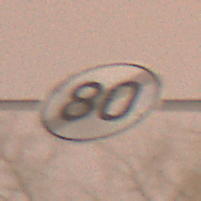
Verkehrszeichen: EndeGeschwindigkeit80
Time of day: Night
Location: Outdoor (Urban)
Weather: Overcast
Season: Winter
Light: Artificial